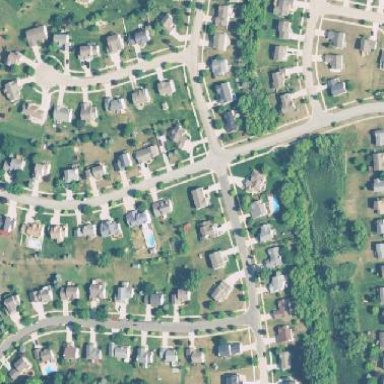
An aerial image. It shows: This residential area consists of single-family homes.